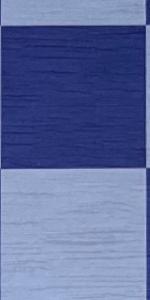
Label: Empty